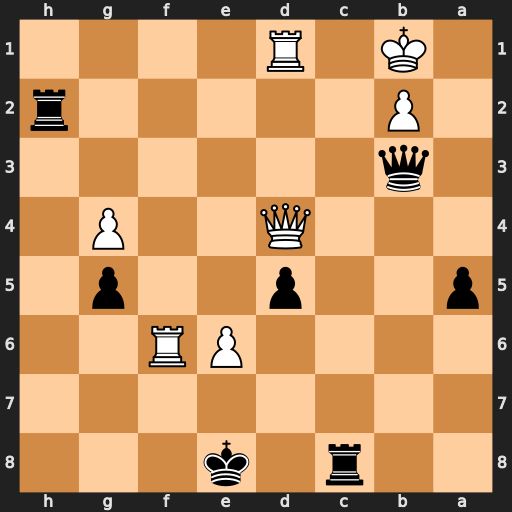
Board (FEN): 2r1k3/8/4PR2/p2p2p1/3Q2P1/1q6/1P5r/1K1R4
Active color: b
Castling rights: -
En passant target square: -
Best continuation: Rxb2+ Qxb2 Qxd1+